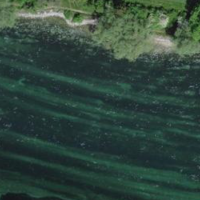
EUNIS habitat code: 14
Species observed at this site:
Tachybaptus ruficollis
Certhia brachydactyla
Corvus corone
Podiceps cristatus
Fulica atra
Anas crecca
Alcedo atthis
Dendrocopos major
Bucephala clangula
Falco peregrinus
Larus cachinnans
Spinus spinus
Muscicapa striata
Chroicocephalus ridibundus
Phylloscopus collybita
Larus michahellis
Gallinula chloropus
Cygnus olor
Ardea alba
Erithacus rubecula
Cuculus canorus
Pica pica
Columba livia
Branta bernicla
Motacilla cinerea
Cyanistes caeruleus
Anas platyrhynchos
Sturnus vulgaris
Troglodytes troglodytes
Aythya ferina
Alopochen aegyptiaca
Larus canus
Aythya fuligula
Fringilla coelebs
Passer domesticus
Turdus merula
Phalacrocorax carbo
Mareca strepera
Parus major
Prunus padus
Mergus merganser
Milvus milvus
Motacilla alba
Accipiter nisus